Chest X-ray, PA view. Patient: 62 years old, sex F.
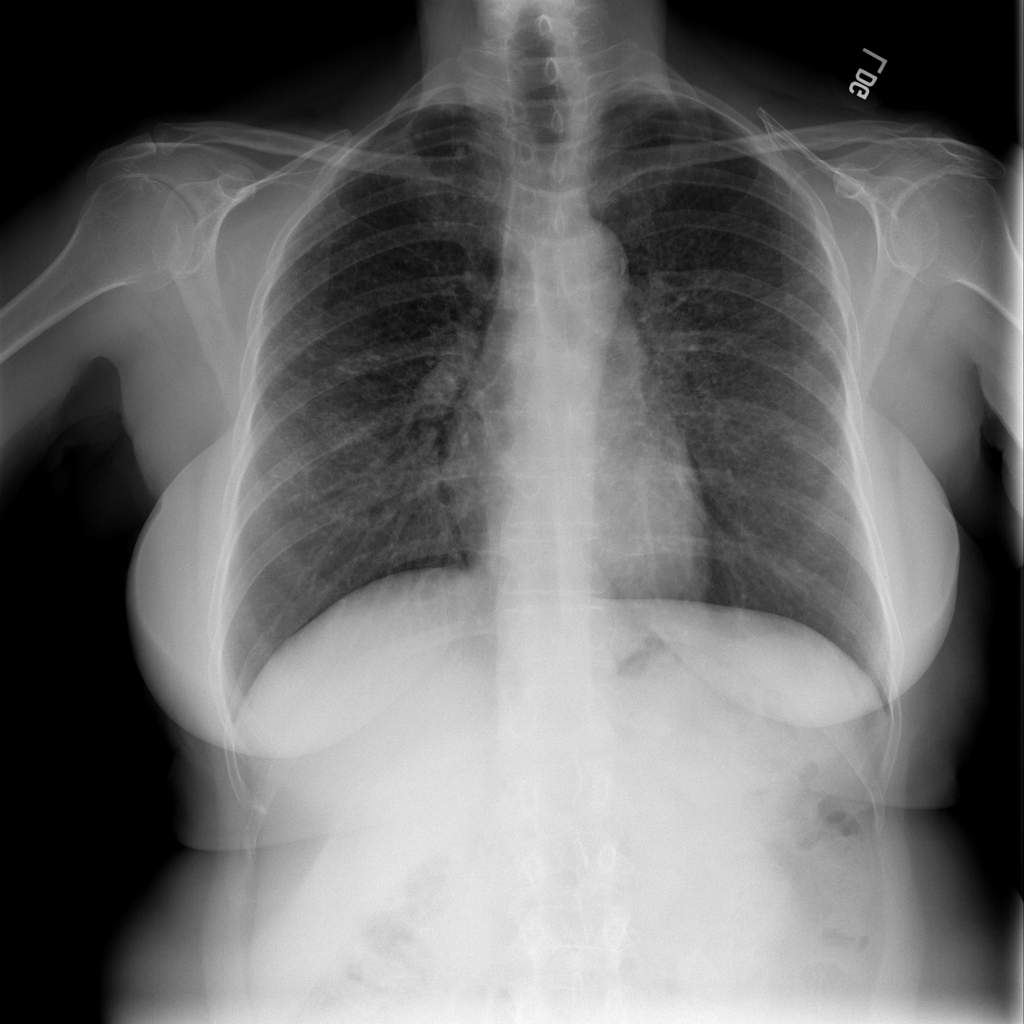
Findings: Infiltration